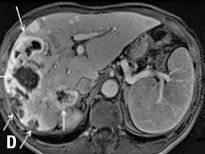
Magnetic resonance imaging of upper abdomen in T1, with fat saturation, after contrast, in the axial, and ,coronal sections: in B, and . . Before SIRT, note the bulky hepatic tumor (metastases) located, preferably in the right lobe.
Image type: radiology (mri)